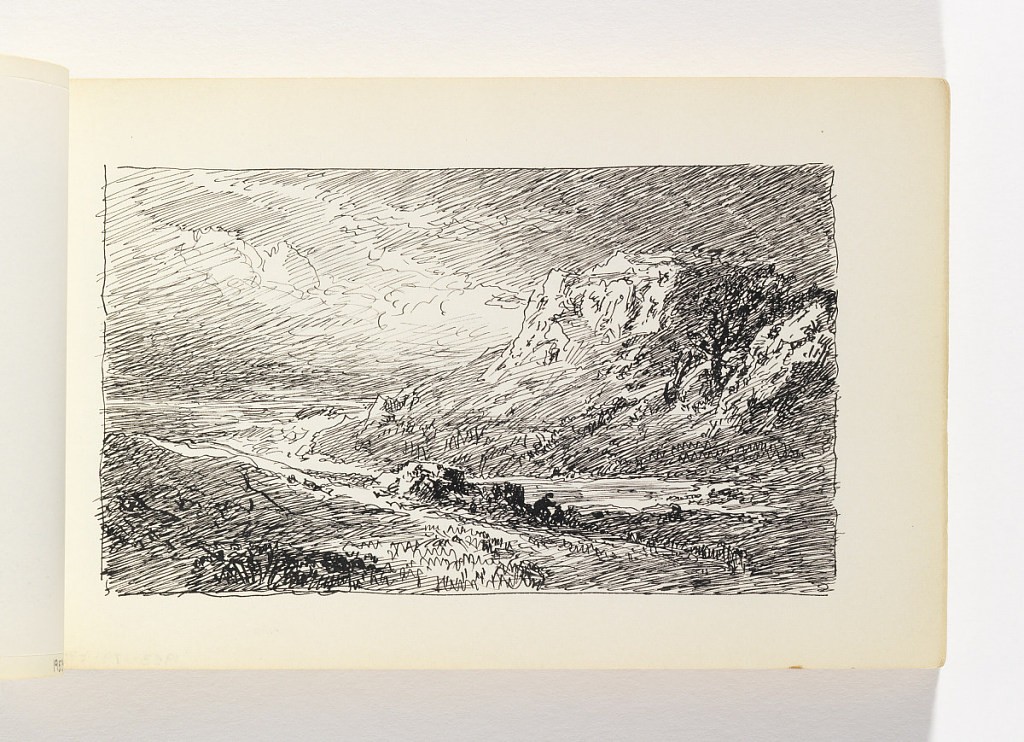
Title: Path along Ocean Inlet with Cliffs
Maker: William Trost Richards, American, 1833–1905
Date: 1890–1900
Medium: Pen and black ink on off-white wove paper
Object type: Sketchbook folio
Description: Small hill in left foregroung leads down to open land with dar rocks in center-middle ground, with larger cliffs in right distance.